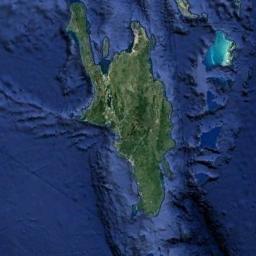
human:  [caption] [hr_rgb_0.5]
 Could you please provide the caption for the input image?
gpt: There are many trees on the island .

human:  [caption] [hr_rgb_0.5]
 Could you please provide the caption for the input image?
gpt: Irregularly shaped green island surrounded by blue water .

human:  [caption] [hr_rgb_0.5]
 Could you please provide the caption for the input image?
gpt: The archipelago has some islands of different sizes and some ups and downs are on the ocean floor .

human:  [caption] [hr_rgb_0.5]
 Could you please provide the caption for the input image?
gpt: There are many trees on the island .

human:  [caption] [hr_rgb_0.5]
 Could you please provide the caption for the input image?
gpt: There are a green island and a blue island on a blue sea .